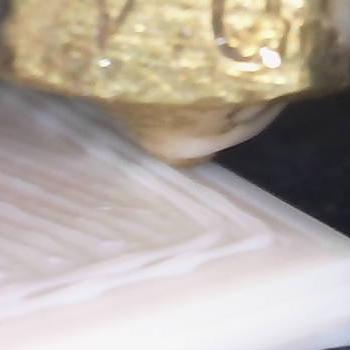
Flow rate: 47%